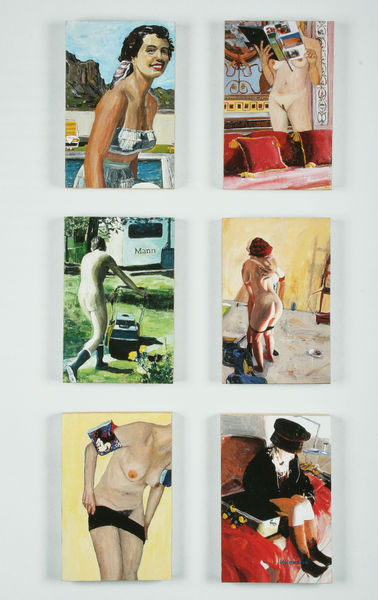
Titel: Sechs Tafeln aus der Serie: Ich bin so verlangen, gerührt und verreist und noch am Tage gezeugt, hörte ich eine der zwei Frauen sagen.
Künstler: Jürgen Wolf
Standort: München
Institution: Galerie Heufelder-Koos
Schlagwörter: akt, blau, mann, nackt, wasser, akte, baden, frauen, gelb, grün, landschaft, brust, busen, frau, schwarz, tisch, weiss, rasen, rot, realismus, sitzend, innen, genre, garten, lächeln, brüste, farbig, sommer, bilder, fotos, sofa, moderne, kissen, fotorealistisch, collage, fotorealismus, außen, dose, gemalt, porträts, ausziehen, zeitschrift, reihe, reihung, badehose, lesend, bild im bild, sechs, swimmingpool, bikini, nach 2000, diaporträt, dias, rasenmähen, rasenmäher, schwimmarme, schwimmflügel